Interaction volume radius: 10 \u00c5
Interaction volume height: 35 \u00c5
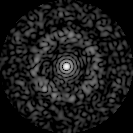
Disorder parameter: 0.8434